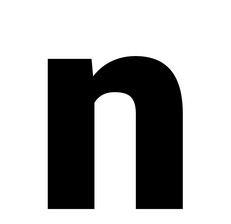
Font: Roboto_Black